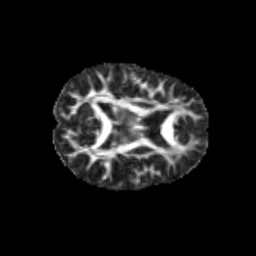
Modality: FA
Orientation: axial
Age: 11
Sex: female
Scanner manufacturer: siemens
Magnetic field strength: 3 T
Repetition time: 3.8 s
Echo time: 0.07 s